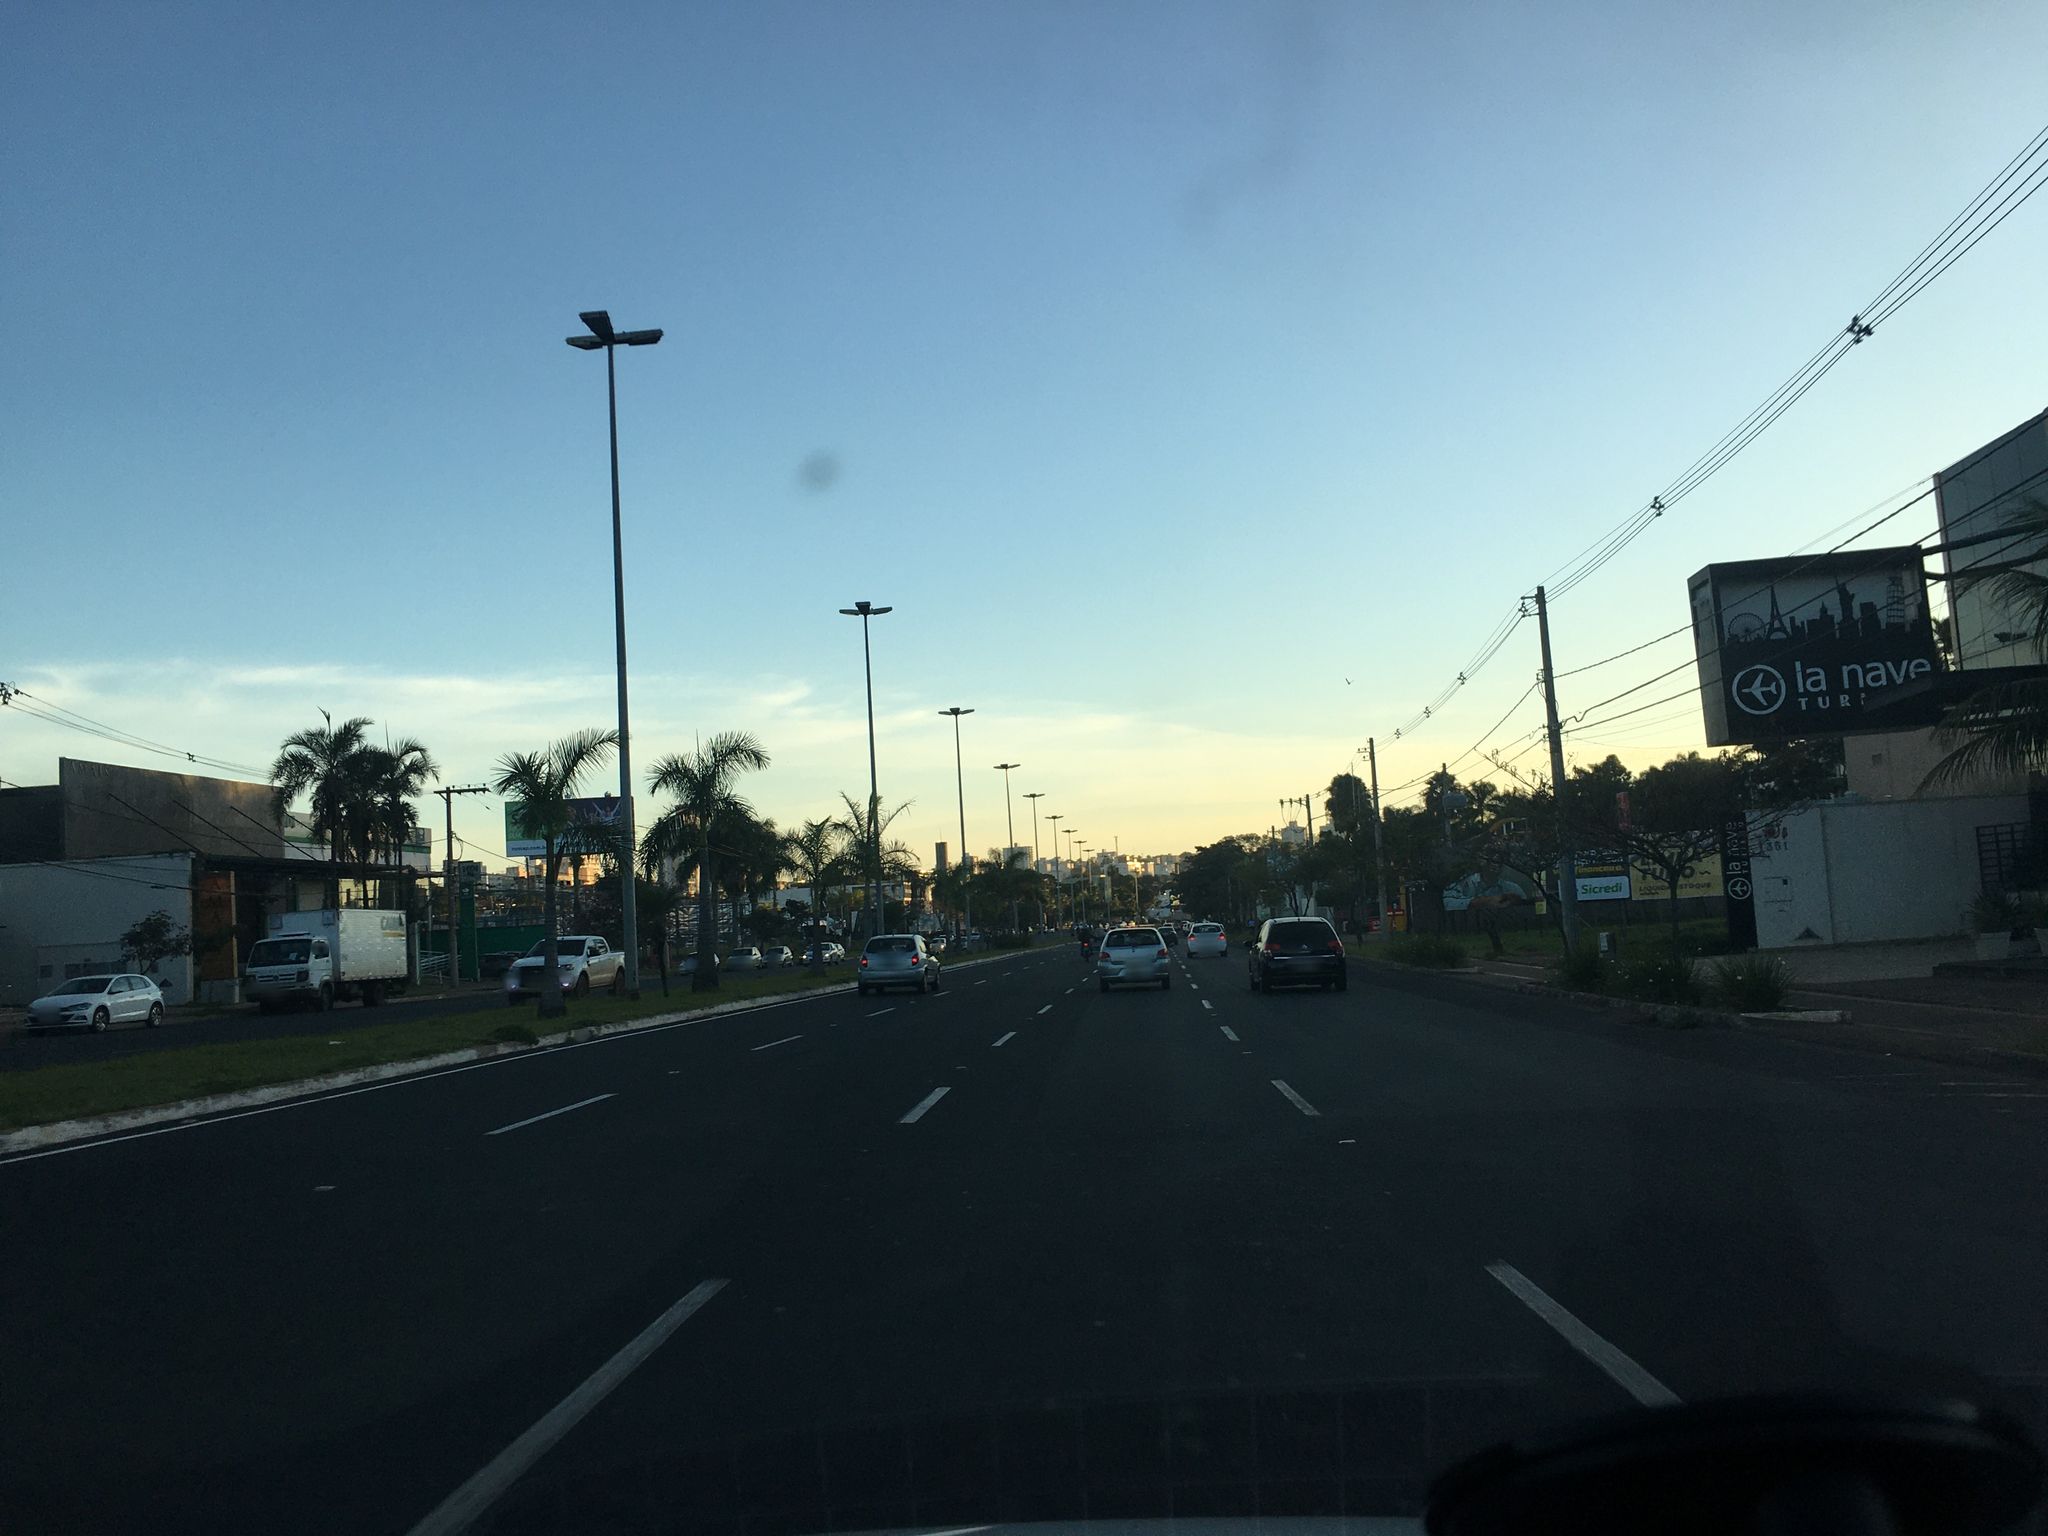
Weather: clear
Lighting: dusk/dawn
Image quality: good
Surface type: driving surface
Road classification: residential
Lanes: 4.0
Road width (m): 3.0
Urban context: urban centre
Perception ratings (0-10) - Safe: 2.11, Lively: 4.12, Beautiful: 1.08, Boring: 1.15, Depressing: 4, Wealthy: 2.11